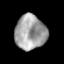
Tissue: prostate
Cell type: T cells
Senescence score: 0.2953
Nuclear area (px): 1055
Mean DAPI intensity: 161.164